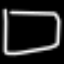
Label: square